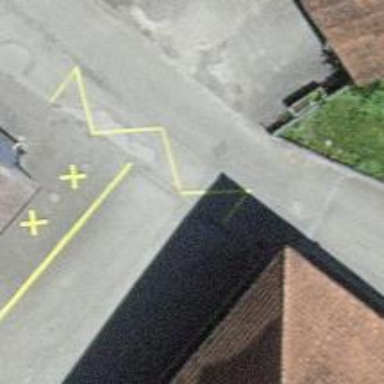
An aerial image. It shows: Bus stop with platform for public transport.